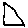
Label: triangle